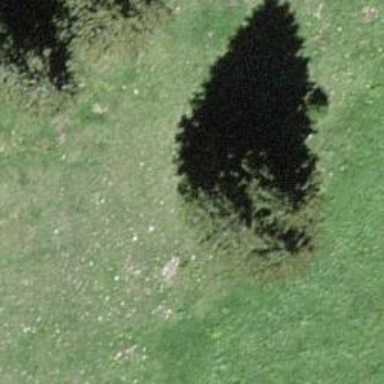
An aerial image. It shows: Needle-leaved tree in natural setting.